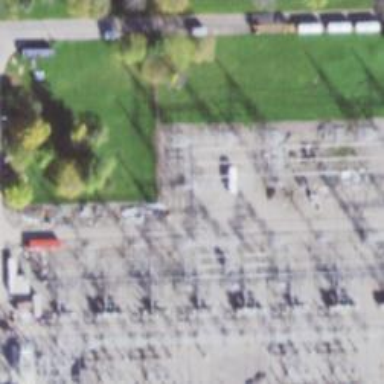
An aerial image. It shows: Switch for power supply.